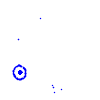
Particle: pion